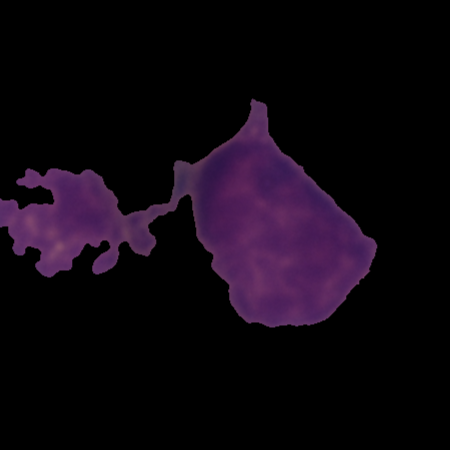
Label: healthy